Question: I am wanting to add the data inside a DataSet object to an existing string.
'''
$Dataset.Tables[0] | foreach {
$_
}
'''

But when I try to add this data to a string, I get nothing added.
'''
$emailBody = "ALERT!: The following errors were found - 'n"
$Dataset.Tables[0] | foreach {
$emailBody += <I don't know what to put here>
}
'''
How do I take the results inside the DataSet and add them to this string?
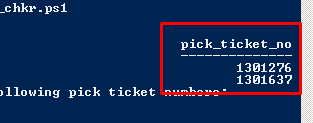
Answer: <URL>
In changing the way I structured my question, I found an answer to my problem in a related post that can be accessed with the link above.
'''
$emailBody = "ALERT!: The following errors were found - 'n"
foreach ($Row in $Dataset.Tables[0].Rows)
{
$emailBody += "$($Row[0]) 'n"
}
'''
It listed the data pulled from the DB and added to the DataSet object to the string.